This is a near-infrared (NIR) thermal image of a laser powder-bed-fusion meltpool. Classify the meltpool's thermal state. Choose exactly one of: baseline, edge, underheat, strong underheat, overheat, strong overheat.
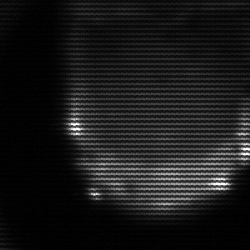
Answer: edge